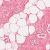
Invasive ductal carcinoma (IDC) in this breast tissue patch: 0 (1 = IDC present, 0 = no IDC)